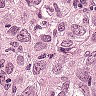
Metastatic tissue present: yes